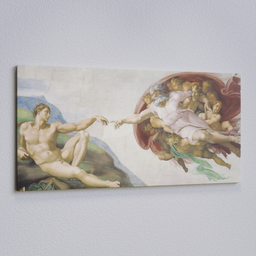
Label: decoration